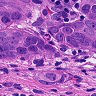
Metastatic tissue present: yes